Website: walmart
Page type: payment
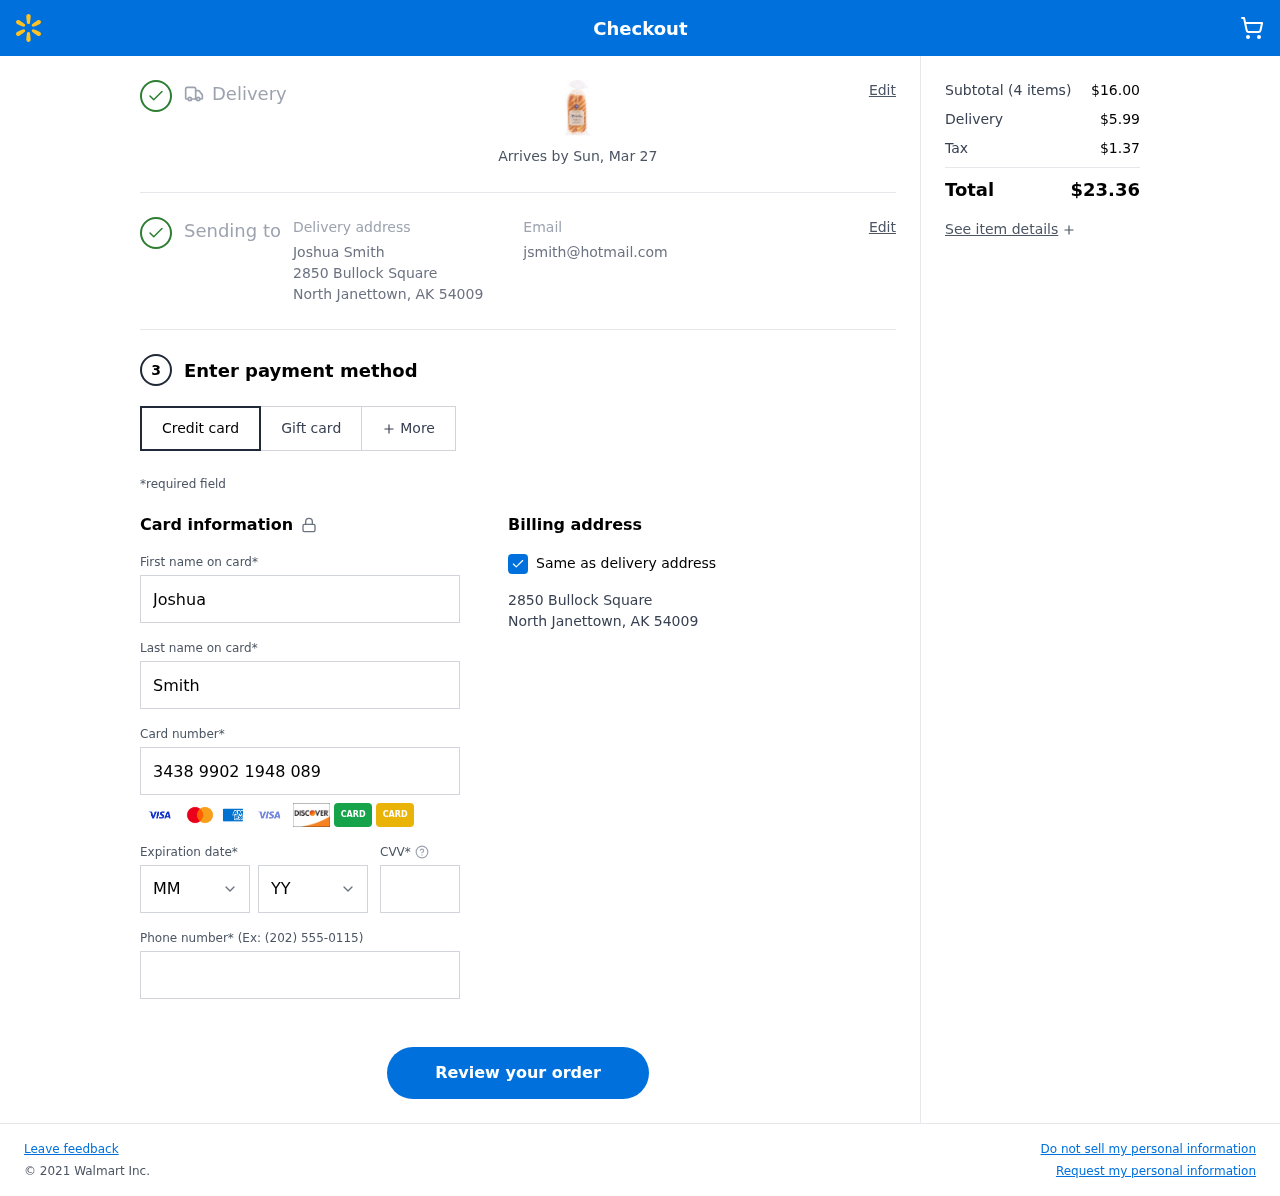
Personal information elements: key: PII_CARD_CVV
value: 1521
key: PII_CARD_EXPIRY_MONTH
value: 01
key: PII_CARD_EXPIRY_YEAR
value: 30
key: PII_CARD_NUMBER
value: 3438 9902 1948 089
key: PII_CITY
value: North Janettown
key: PII_EMAIL
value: jsmith@hotmail.com
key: PII_FIRSTNAME
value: Joshua
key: PII_FULLNAME
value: Joshua Smith
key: PII_LASTNAME
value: Smith
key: PII_PHONE
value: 5972588340
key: PII_POSTCODE
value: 54009
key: PII_STATE_ABBR
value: AK
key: PII_STREET
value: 2850 Bullock Square
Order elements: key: ORDER_DELIVERY_DATE
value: Arrives by Sun, Mar 27
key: ORDER_NUM_ITEMS
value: (4 items)
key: ORDER_SUBTOTAL
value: $16.00
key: ORDER_SHIPPING_COST
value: $5.99
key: ORDER_TAX
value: $1.37
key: ORDER_TOTAL
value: $23.36